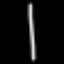
Label: line